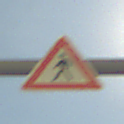
Verkehrszeichen: FussgaengerRechts
Umgebung: Outdoor, Beach
Tageszeit: MorningAfternoon
Wetter: PartlyCloudy
Licht: Natural
Jahreszeit: NotSpecified
Kontrast: HighContrast